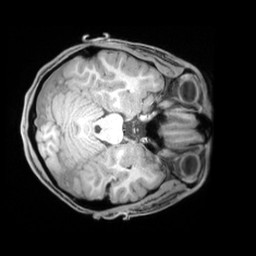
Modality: T1w
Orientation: axial
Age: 27
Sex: female
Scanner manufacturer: siemens
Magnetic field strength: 3 T
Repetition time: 1.97 s
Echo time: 0.00206 s